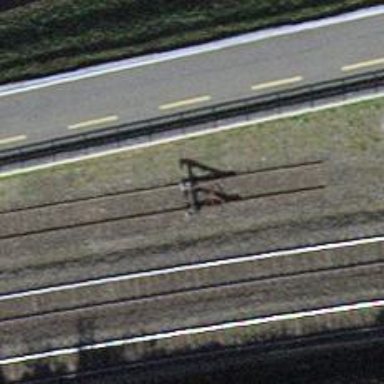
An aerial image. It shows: Railway buffer stop.